Field crop: maize
Growth stage: 1
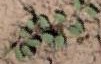
Species: convolvulus